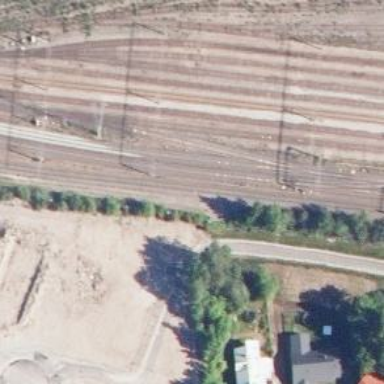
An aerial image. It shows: Railway signal.